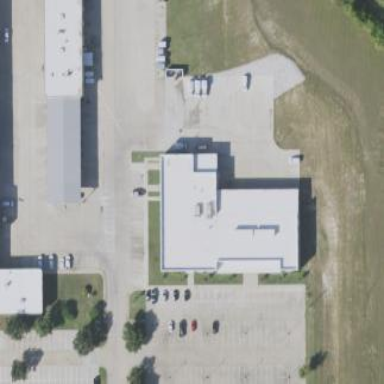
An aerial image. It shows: Building.